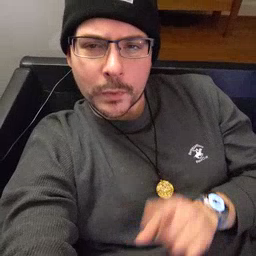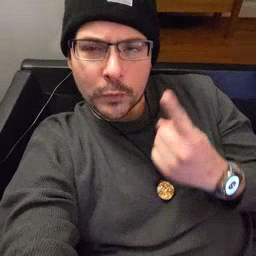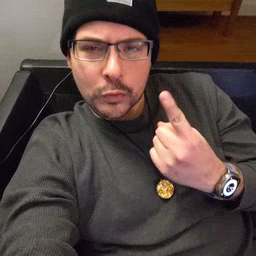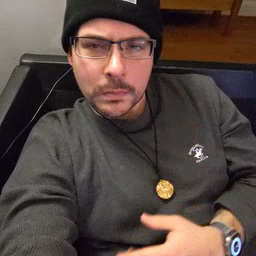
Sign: first